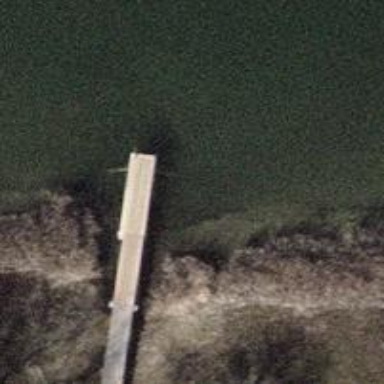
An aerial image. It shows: Man-made pier.